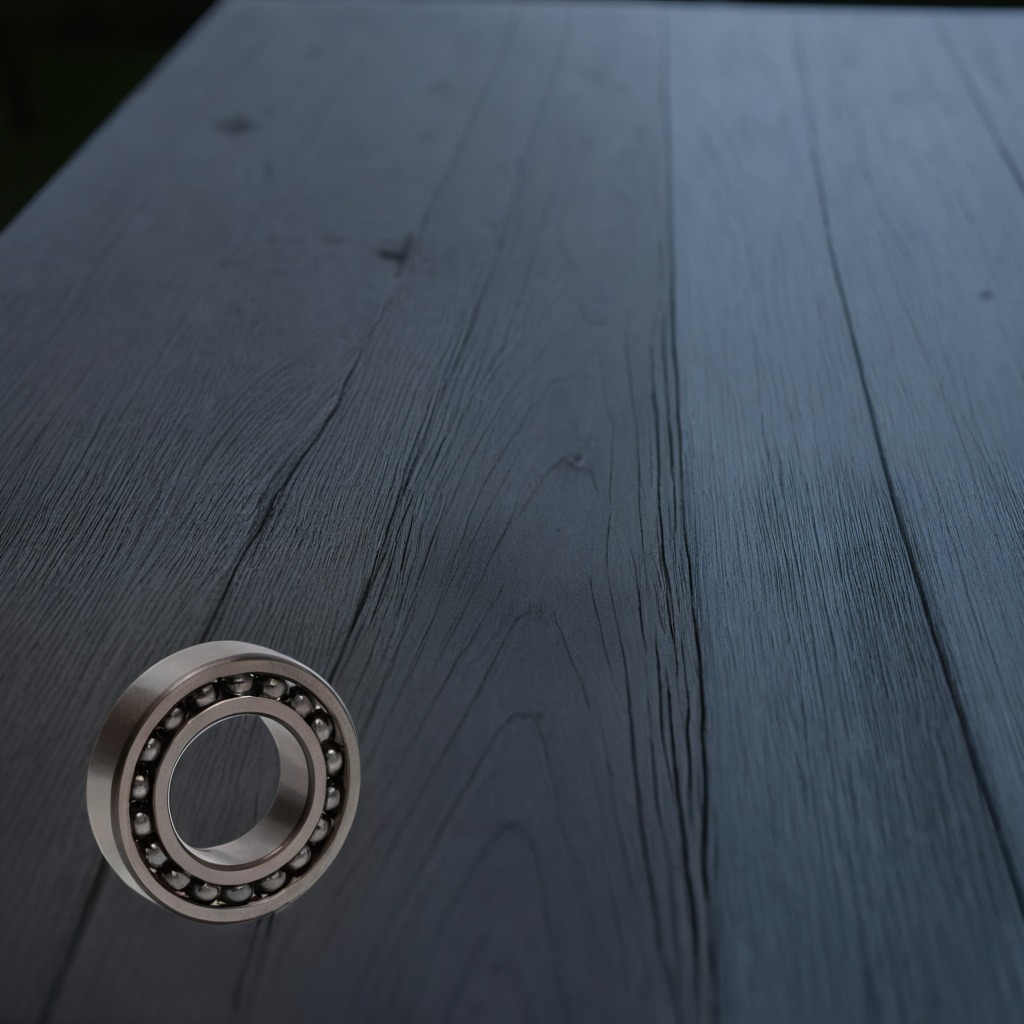
A metal ball bearing is lying on the old table with burn marks in a small garage at twilight.